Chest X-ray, PA view. Patient: 66 years old, sex M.
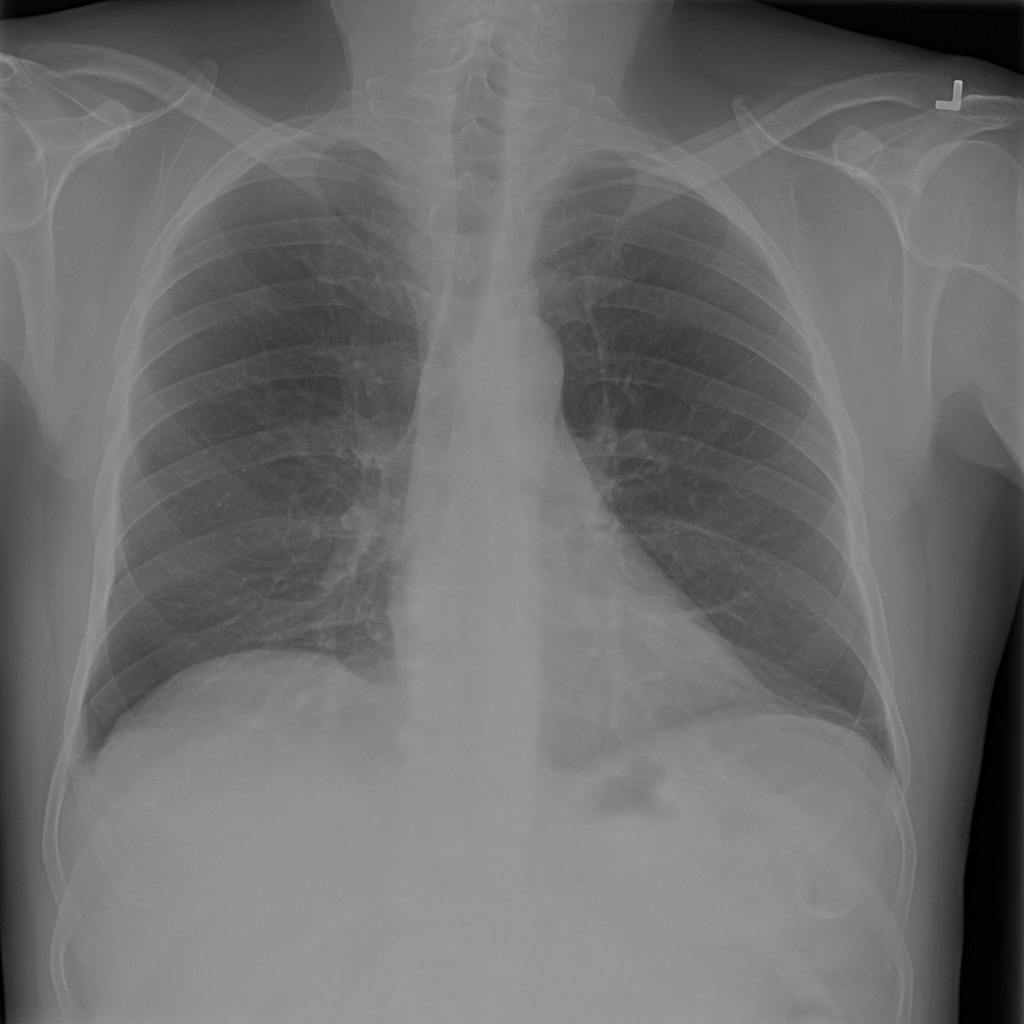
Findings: Atelectasis